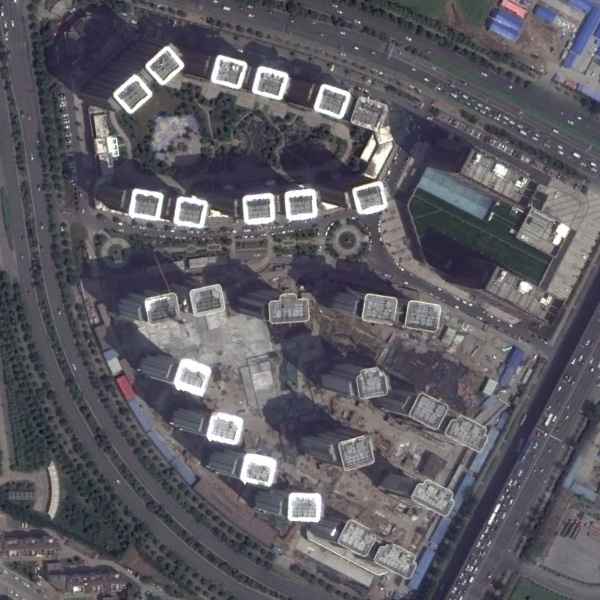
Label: Commercial